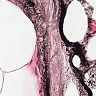
Metastatic tissue present: no